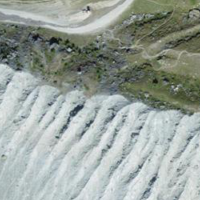
EUNIS habitat code: 48
Species observed at this site:
Anthyllis vulneraria